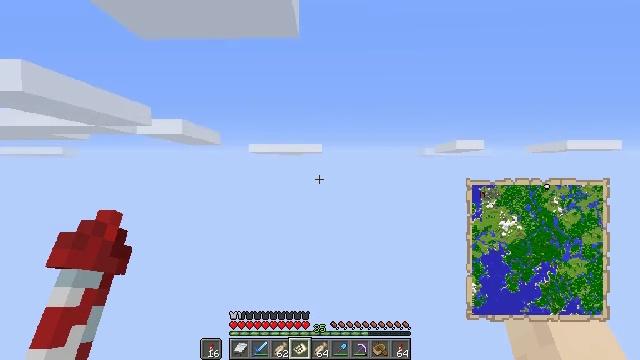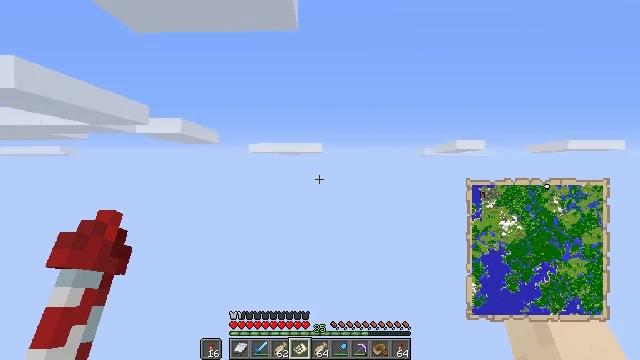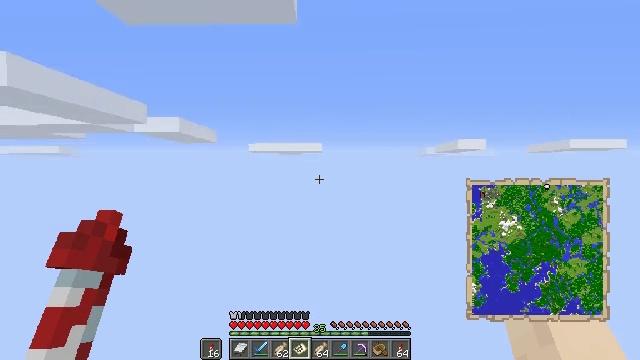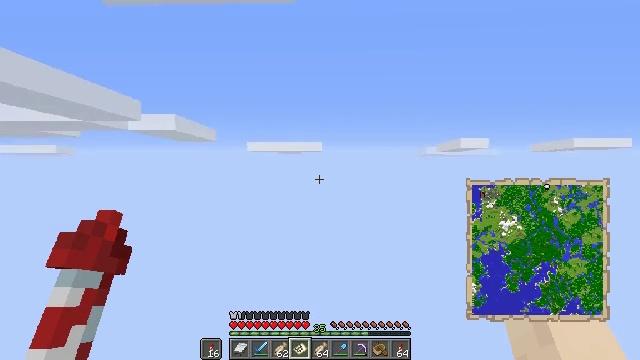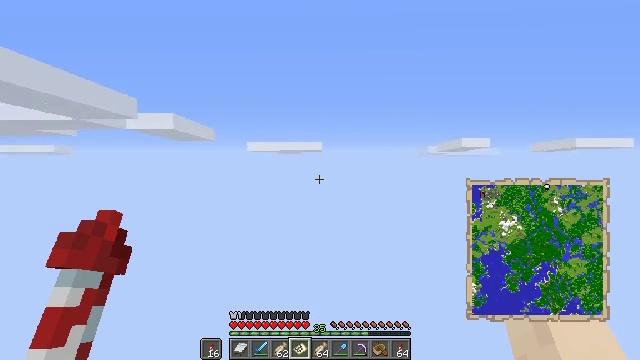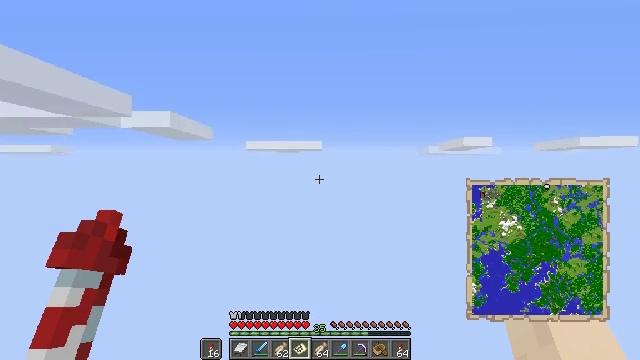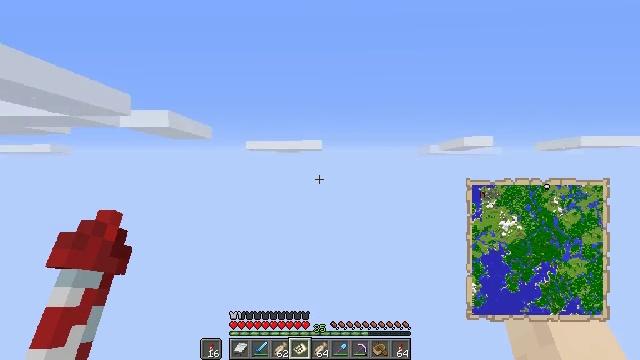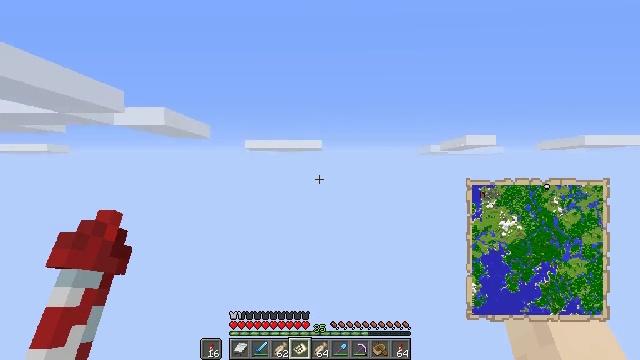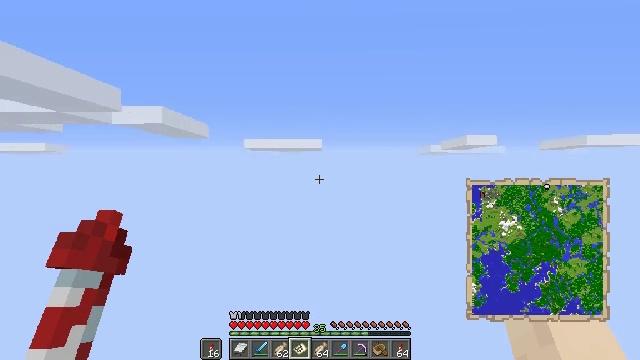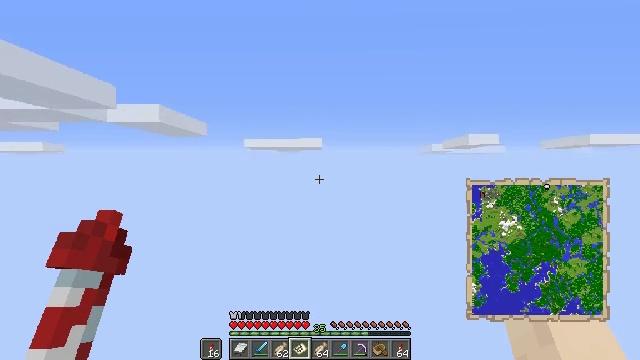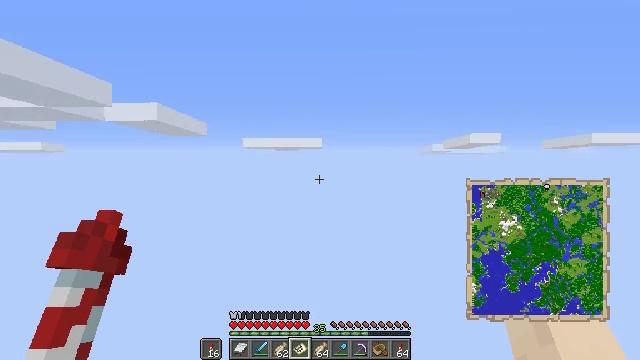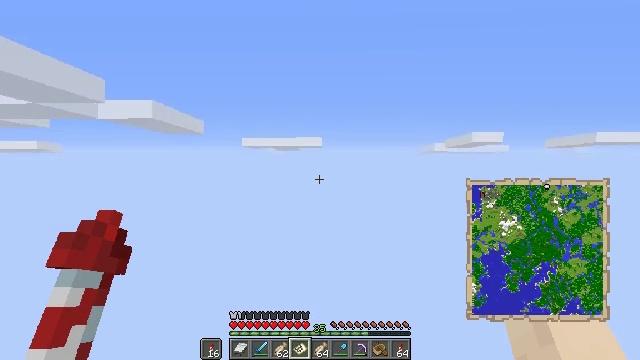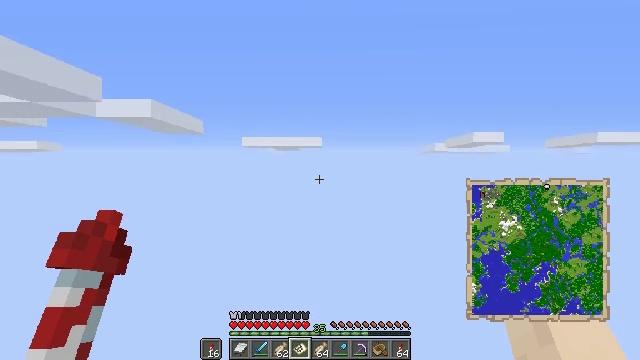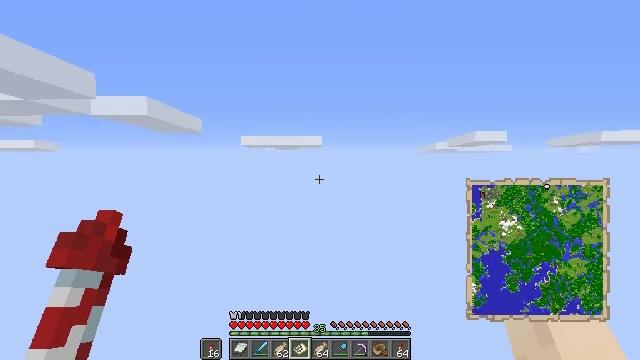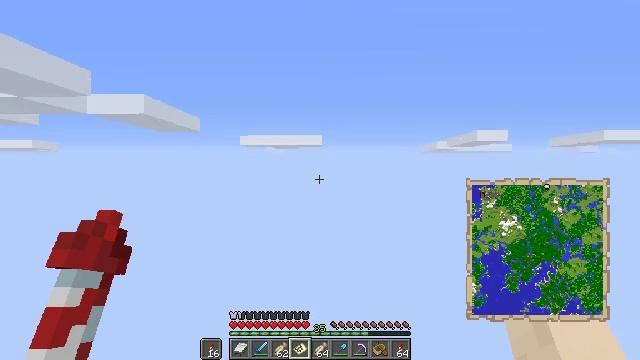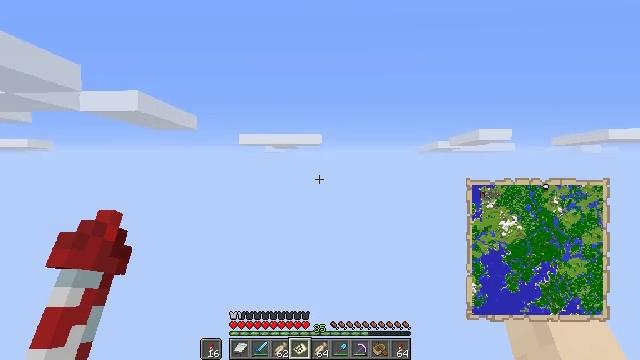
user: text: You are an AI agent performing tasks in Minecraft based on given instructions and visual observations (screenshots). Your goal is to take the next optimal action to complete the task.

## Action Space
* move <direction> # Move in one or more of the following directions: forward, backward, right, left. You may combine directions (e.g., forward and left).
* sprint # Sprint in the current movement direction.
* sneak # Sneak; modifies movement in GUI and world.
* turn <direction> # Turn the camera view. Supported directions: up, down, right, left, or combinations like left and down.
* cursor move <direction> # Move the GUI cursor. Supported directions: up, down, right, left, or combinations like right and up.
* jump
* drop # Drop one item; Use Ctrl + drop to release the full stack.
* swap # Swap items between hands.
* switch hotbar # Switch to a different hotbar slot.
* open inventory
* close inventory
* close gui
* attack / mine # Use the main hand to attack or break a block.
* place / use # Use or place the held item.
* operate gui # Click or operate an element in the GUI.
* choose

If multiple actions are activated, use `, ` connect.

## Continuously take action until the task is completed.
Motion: motion action
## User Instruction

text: To obtain a map, craft it using the right materials on a crafting table.
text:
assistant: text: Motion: no_op
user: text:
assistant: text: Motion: no_op
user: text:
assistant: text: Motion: no_op
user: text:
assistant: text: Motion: no_op
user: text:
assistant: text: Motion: no_op
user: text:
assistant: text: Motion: no_op
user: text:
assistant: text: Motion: no_op
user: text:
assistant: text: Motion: no_op
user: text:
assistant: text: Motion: no_op
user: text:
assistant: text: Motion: no_op
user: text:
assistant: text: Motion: no_op
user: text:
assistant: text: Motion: no_op
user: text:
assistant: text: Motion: no_op
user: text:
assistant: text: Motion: no_op
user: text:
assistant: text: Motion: no_op
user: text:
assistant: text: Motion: no_op
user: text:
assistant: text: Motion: no_op
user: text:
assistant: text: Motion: no_op
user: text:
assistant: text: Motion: no_op
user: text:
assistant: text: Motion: no_op
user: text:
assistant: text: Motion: no_op
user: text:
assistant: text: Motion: no_op
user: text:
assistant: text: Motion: no_op
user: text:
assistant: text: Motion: no_op
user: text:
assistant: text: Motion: no_op
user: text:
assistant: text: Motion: no_op
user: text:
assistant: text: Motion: no_op
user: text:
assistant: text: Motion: no_op
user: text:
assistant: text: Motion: no_op
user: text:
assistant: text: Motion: no_op